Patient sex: F
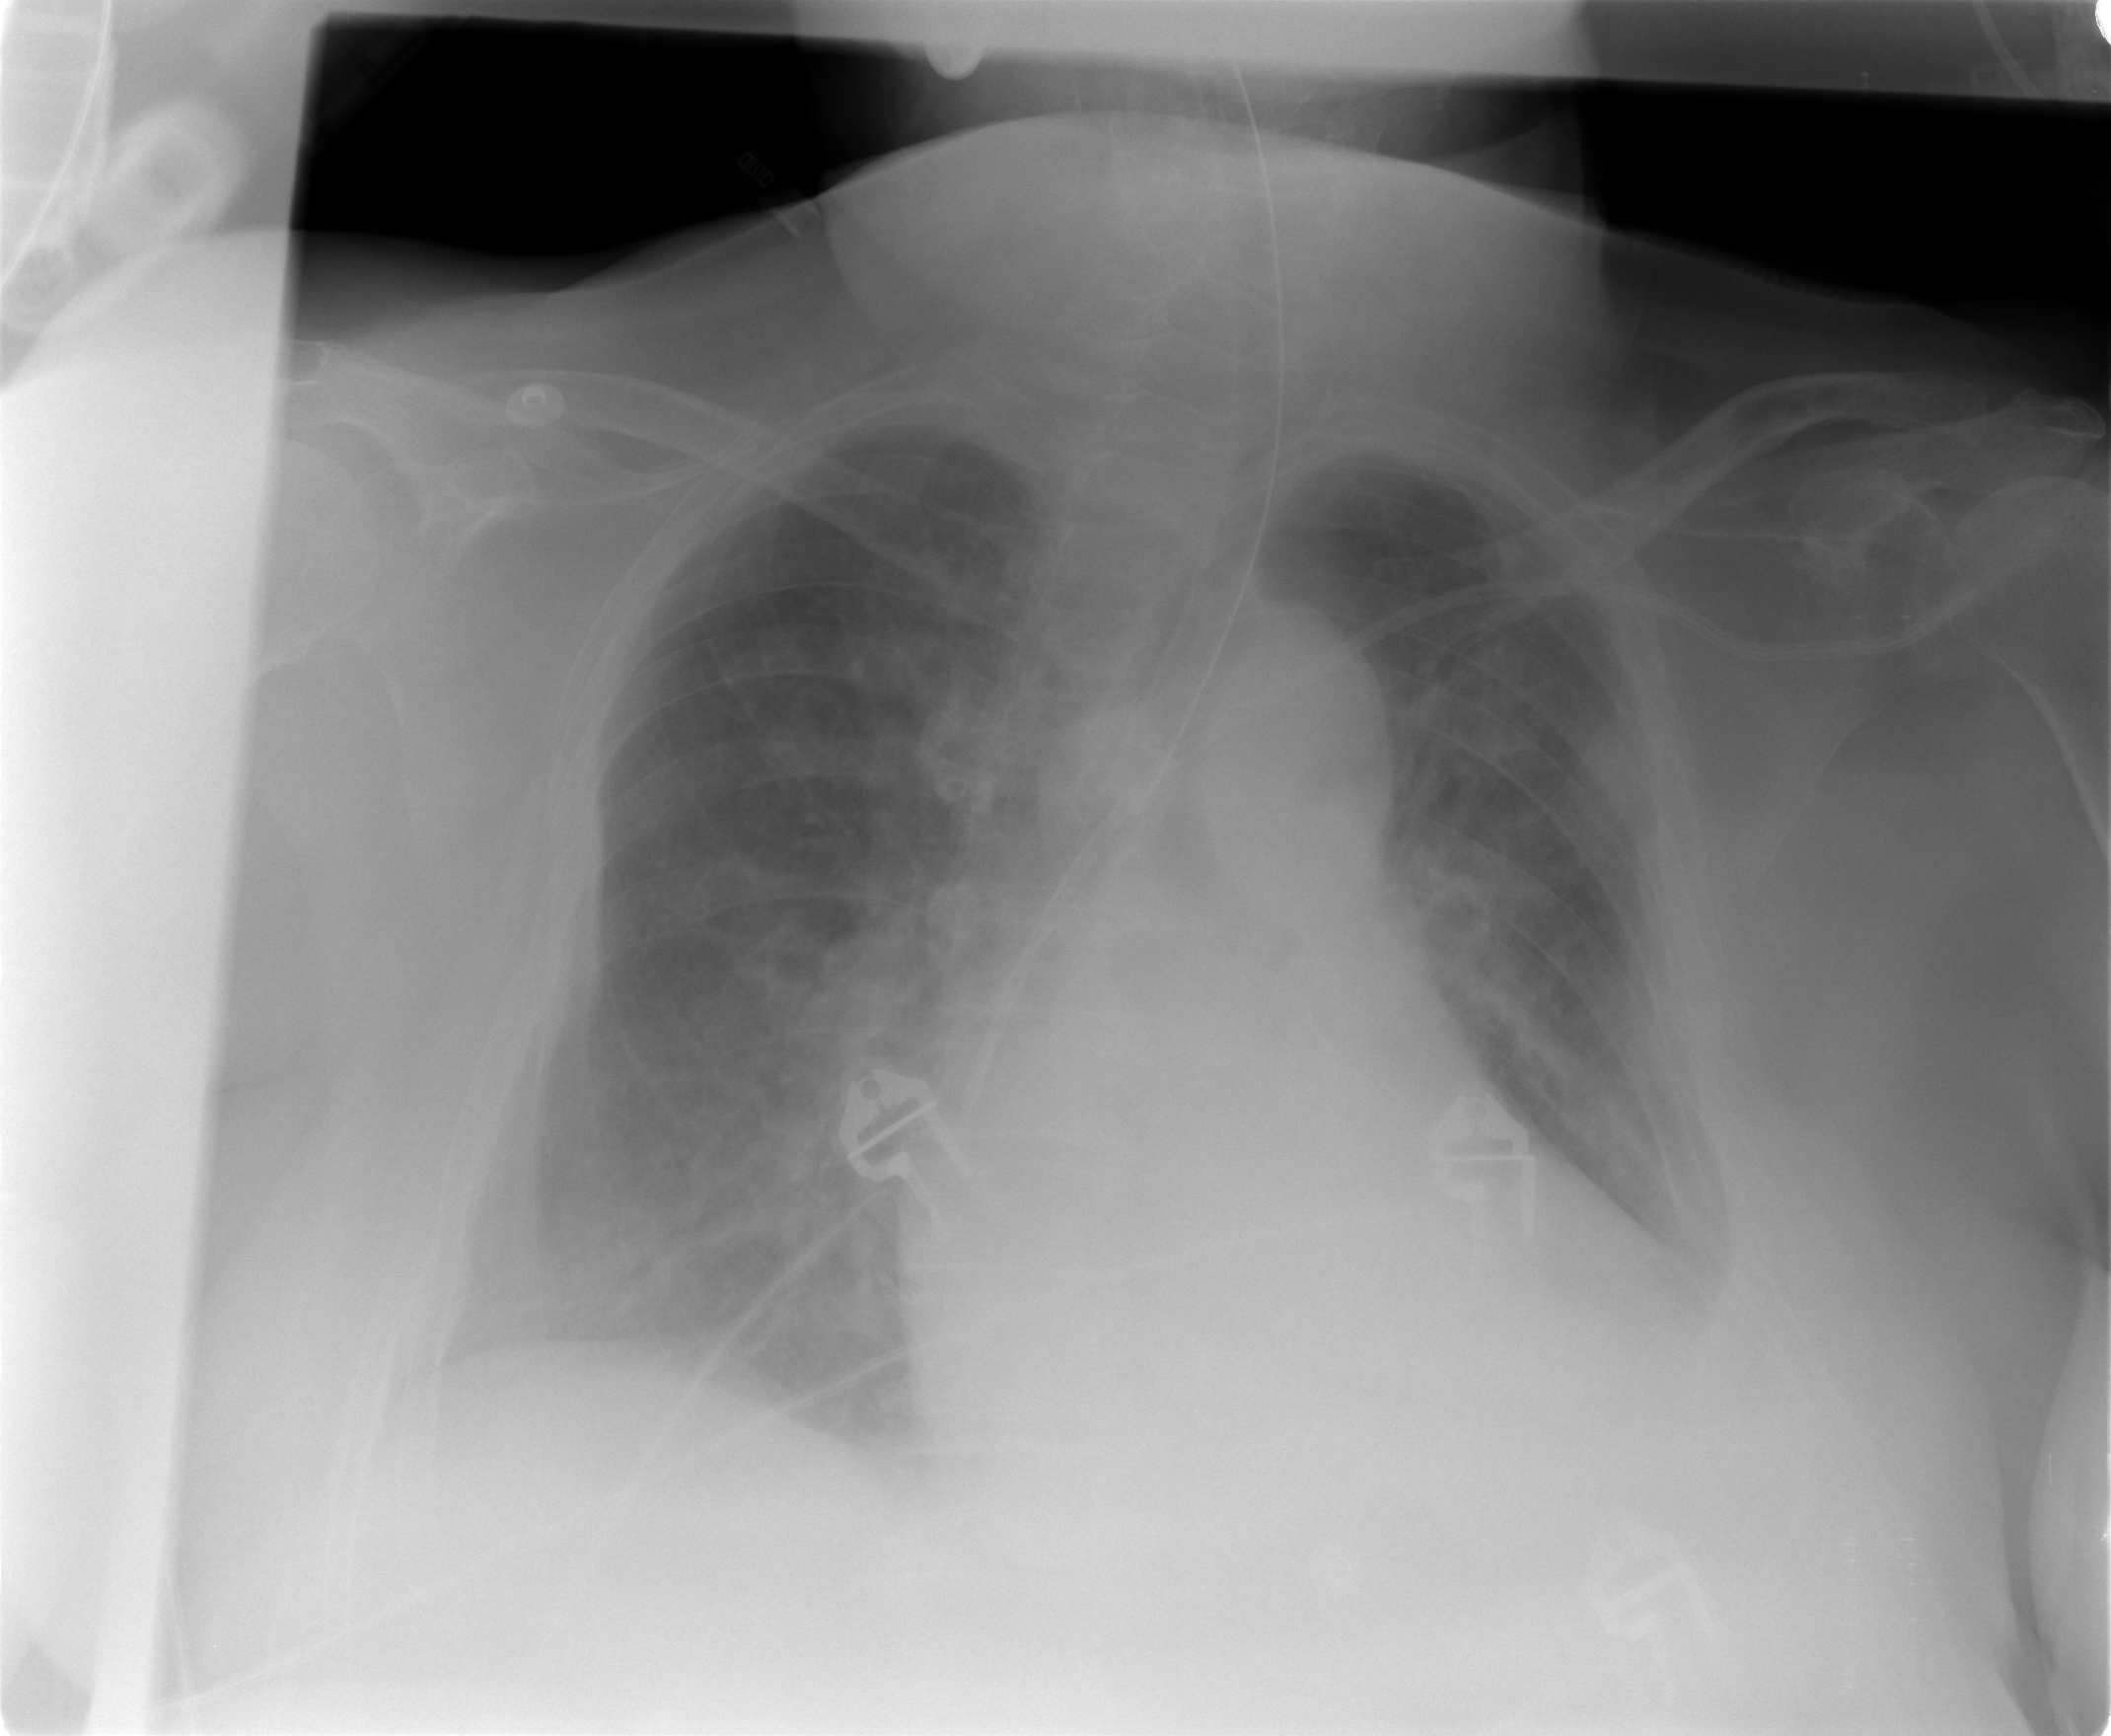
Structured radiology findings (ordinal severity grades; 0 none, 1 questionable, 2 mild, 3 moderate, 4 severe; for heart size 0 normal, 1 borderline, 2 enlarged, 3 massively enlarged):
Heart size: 2
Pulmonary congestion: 2
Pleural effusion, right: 0
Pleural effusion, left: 2
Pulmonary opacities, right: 0
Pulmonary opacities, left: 0
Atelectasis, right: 0
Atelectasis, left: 2